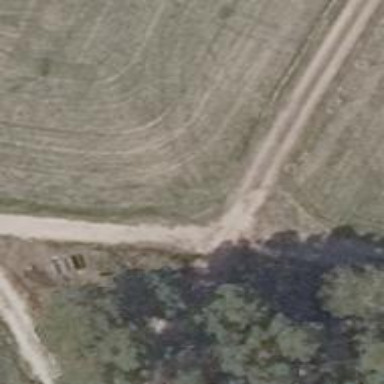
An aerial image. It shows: Track road with grade3 tracktype.